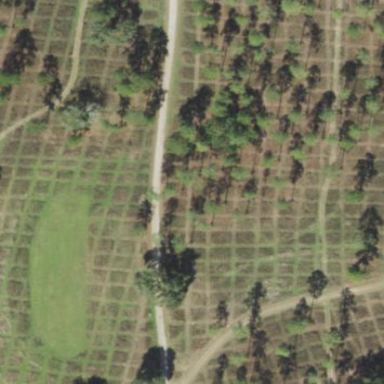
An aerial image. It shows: Orchard.